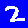
Digit: 2